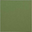
Piece: xx